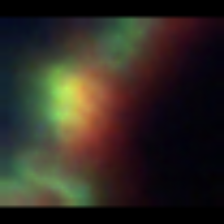
Taxon: Diatom_aggregate
Group: Diatoms